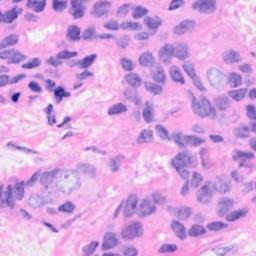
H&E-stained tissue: Breast